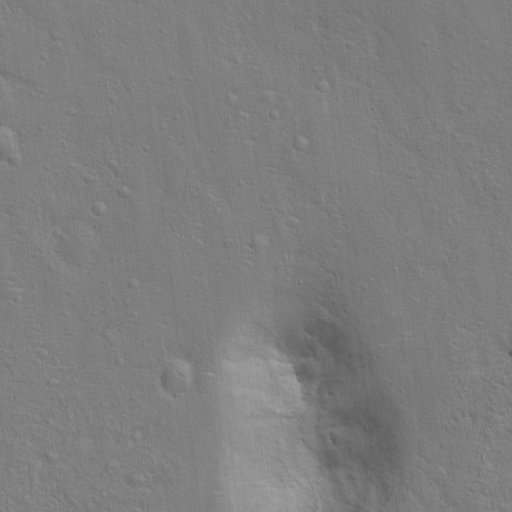
Objects detected: cone